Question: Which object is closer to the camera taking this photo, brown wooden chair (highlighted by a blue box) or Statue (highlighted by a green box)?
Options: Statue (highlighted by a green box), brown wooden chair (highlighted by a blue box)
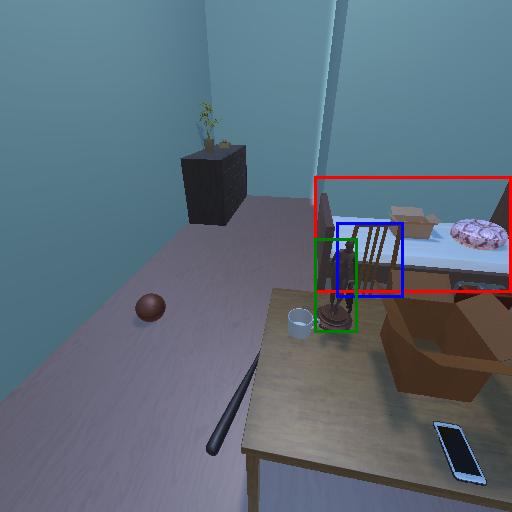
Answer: Statue (highlighted by a green box)